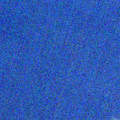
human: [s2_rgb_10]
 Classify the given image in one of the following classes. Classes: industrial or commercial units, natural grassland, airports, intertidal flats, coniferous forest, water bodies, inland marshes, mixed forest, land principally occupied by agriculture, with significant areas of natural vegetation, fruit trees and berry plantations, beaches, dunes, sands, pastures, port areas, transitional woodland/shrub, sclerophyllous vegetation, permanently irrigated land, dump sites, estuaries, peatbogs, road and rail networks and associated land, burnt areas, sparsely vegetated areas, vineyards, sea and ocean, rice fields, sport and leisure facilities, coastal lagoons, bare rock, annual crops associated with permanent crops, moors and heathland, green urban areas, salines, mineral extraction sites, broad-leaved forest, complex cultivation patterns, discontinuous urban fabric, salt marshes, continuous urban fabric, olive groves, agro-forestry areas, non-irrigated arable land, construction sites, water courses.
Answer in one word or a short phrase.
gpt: sea and ocean